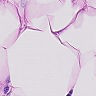
Metastatic tissue present: no